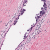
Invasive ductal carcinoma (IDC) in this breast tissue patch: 0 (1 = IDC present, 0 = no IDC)